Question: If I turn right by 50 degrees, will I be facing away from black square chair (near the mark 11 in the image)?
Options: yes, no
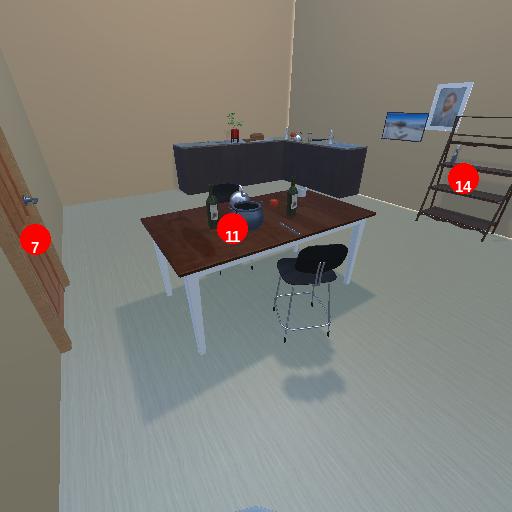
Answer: yes